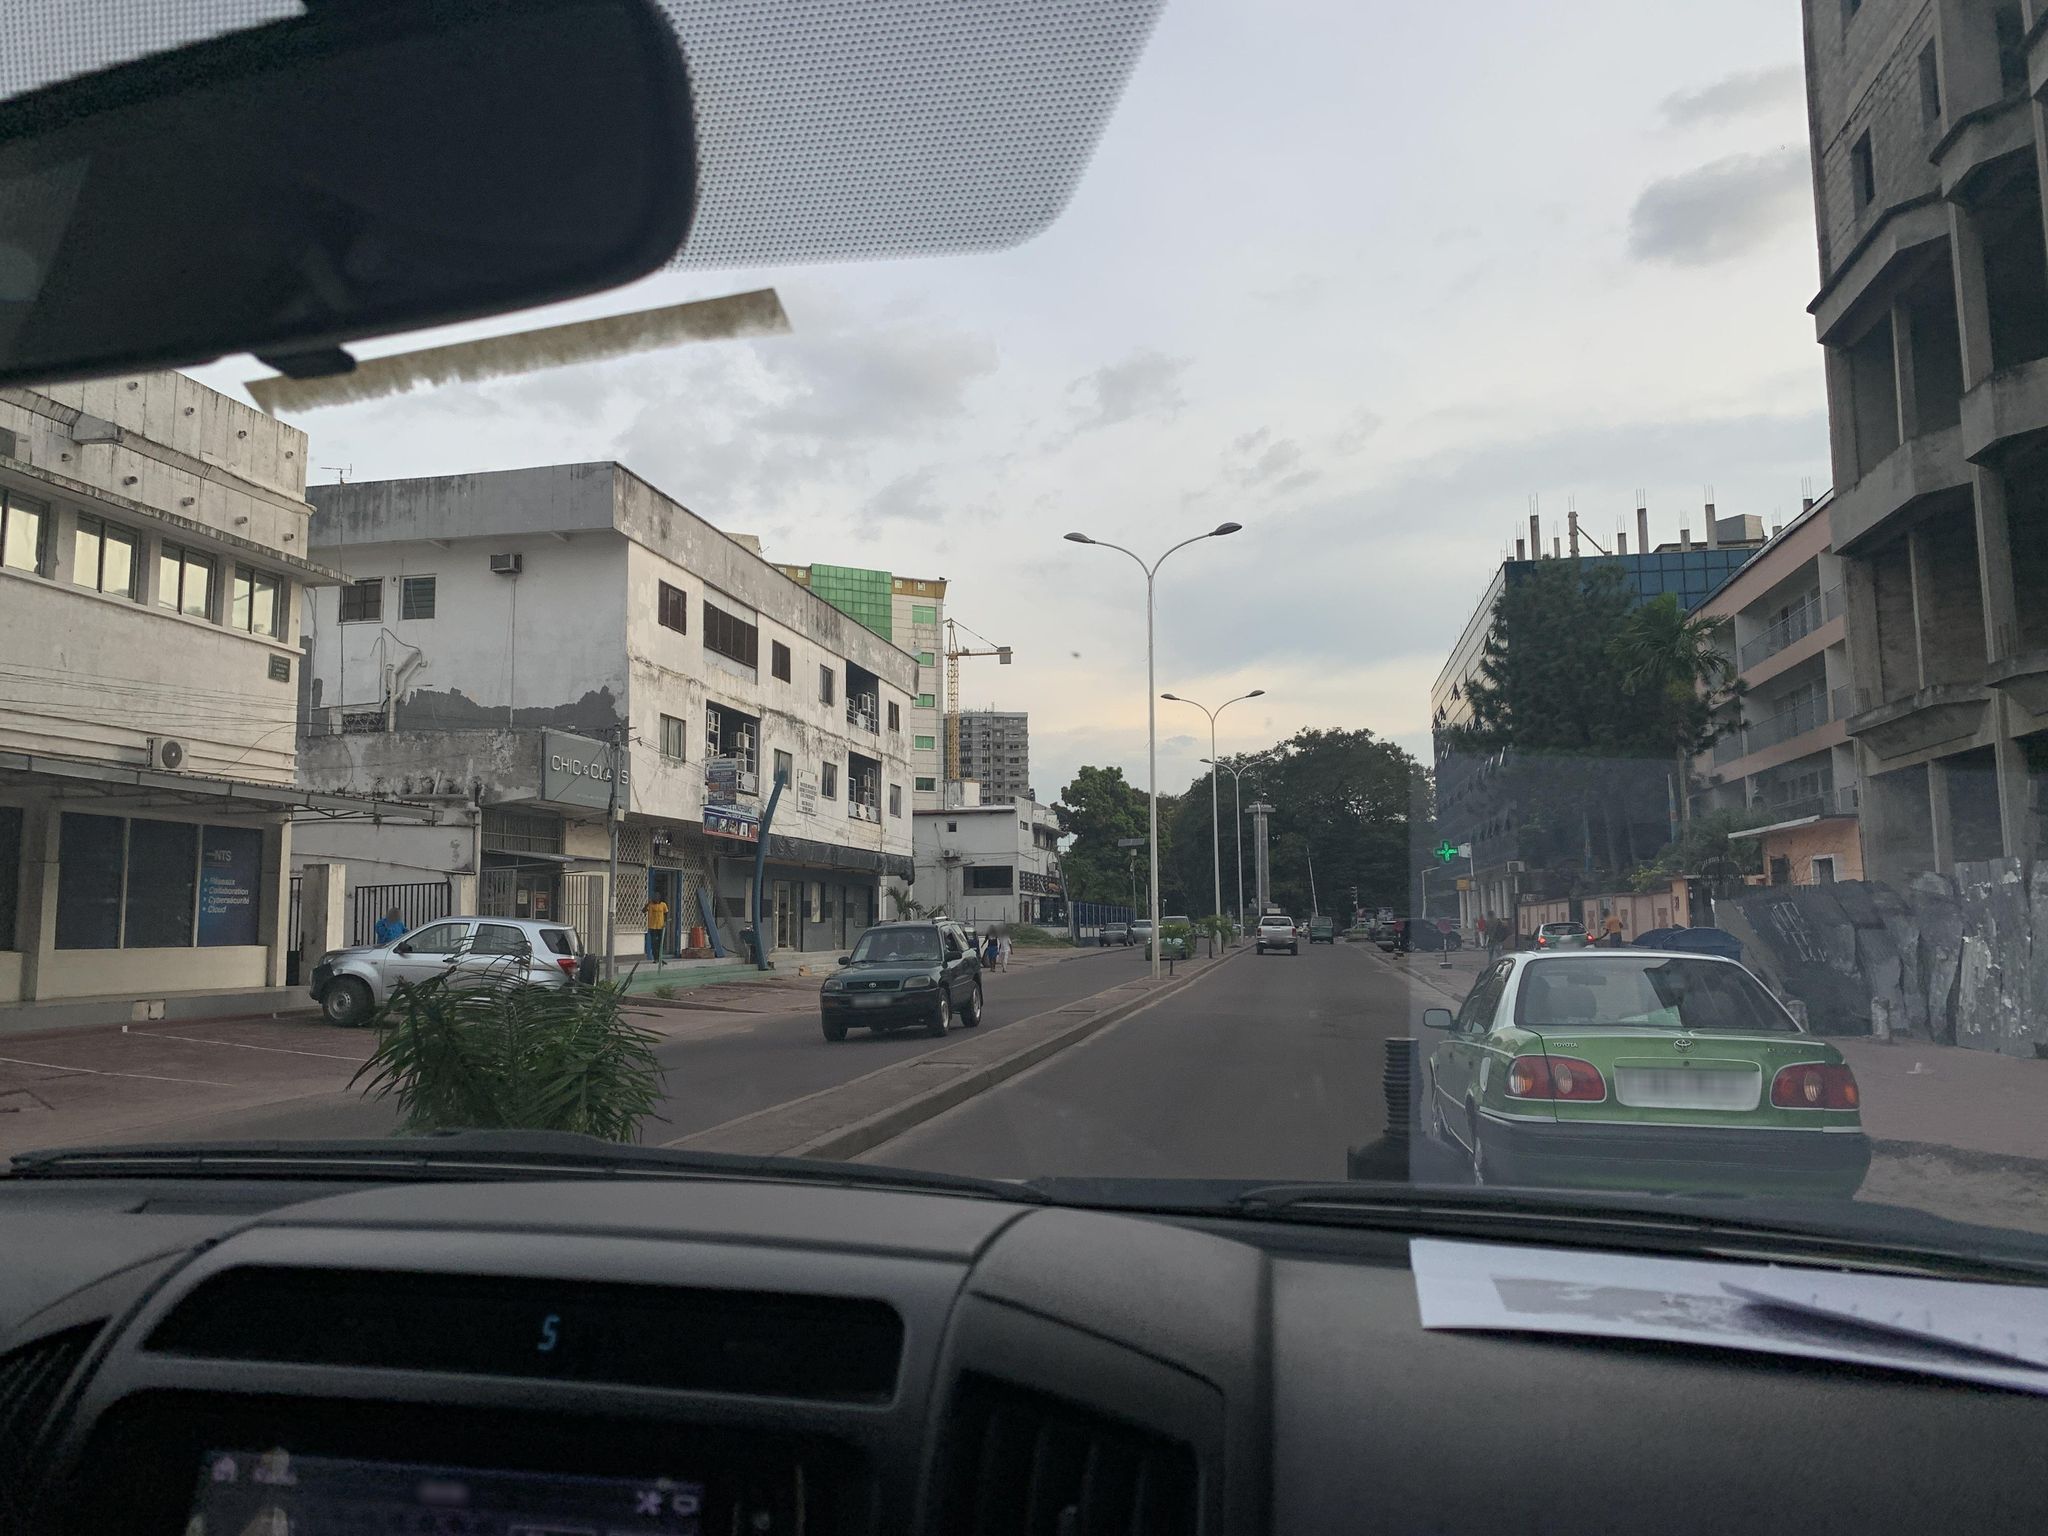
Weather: cloudy
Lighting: day
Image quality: good
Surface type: driving surface
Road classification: secondary
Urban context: urban centre
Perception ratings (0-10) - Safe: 2.52, Lively: 8.68, Beautiful: 6.21, Boring: 1.2, Depressing: 2.26, Wealthy: 5.81